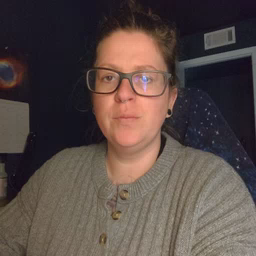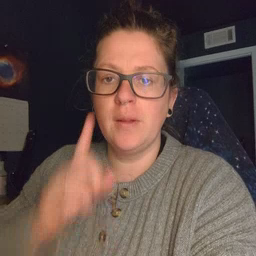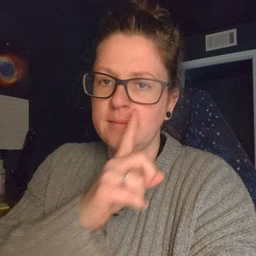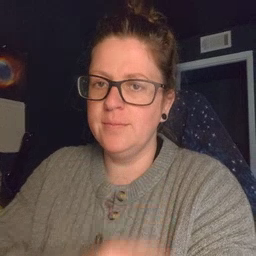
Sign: eye